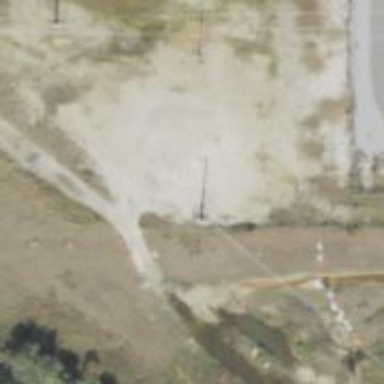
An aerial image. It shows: Power pole.